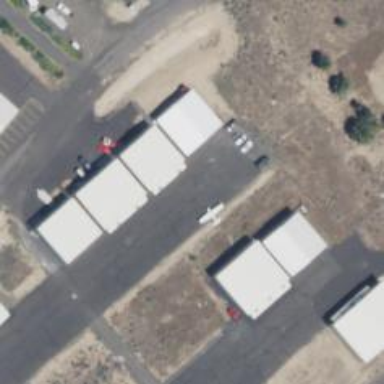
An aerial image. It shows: Hangar at the airport.